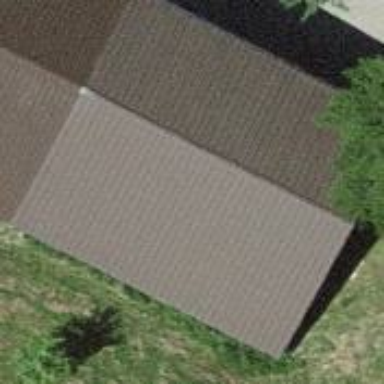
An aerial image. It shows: Shed.